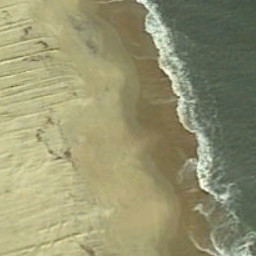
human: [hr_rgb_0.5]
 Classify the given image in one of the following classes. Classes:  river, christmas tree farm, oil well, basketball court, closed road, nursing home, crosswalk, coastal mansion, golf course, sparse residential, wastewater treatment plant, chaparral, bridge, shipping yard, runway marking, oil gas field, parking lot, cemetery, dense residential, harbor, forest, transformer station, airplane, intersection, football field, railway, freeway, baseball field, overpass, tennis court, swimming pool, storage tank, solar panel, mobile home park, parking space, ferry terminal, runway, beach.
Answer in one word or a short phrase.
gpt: beach